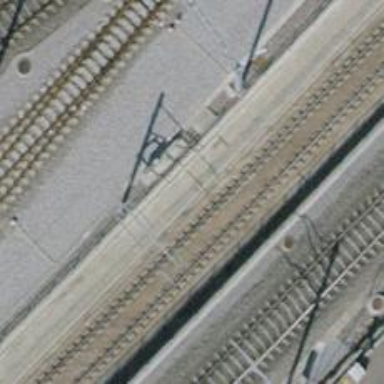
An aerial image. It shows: Single-track electrified railway with contact line.